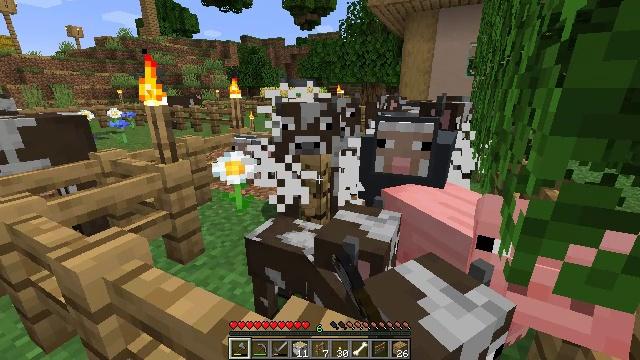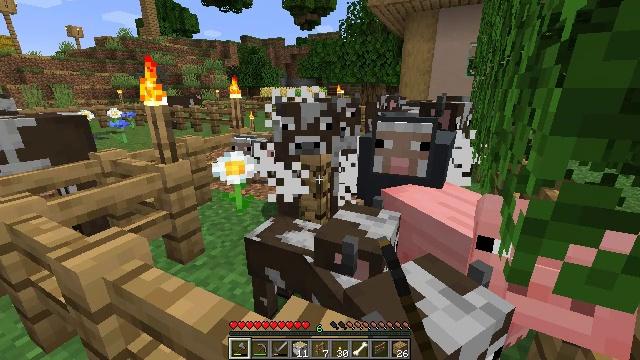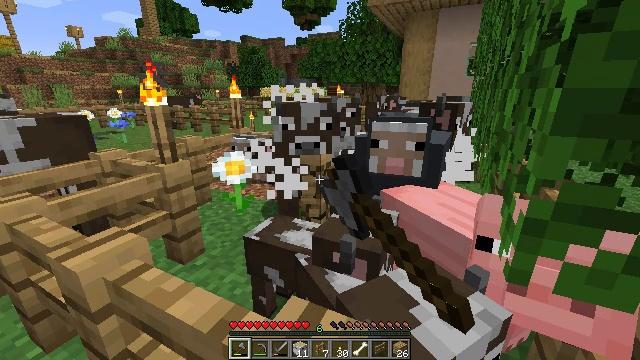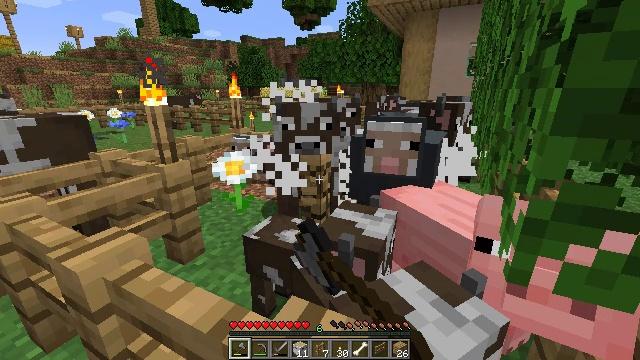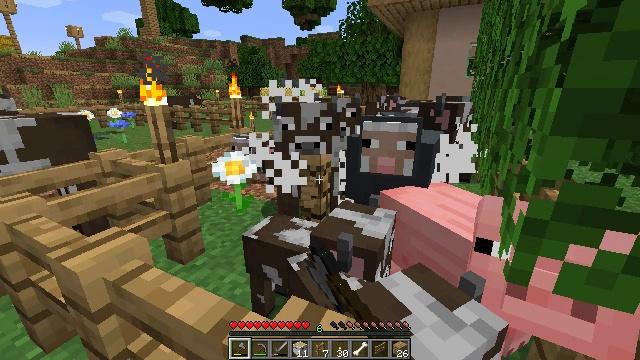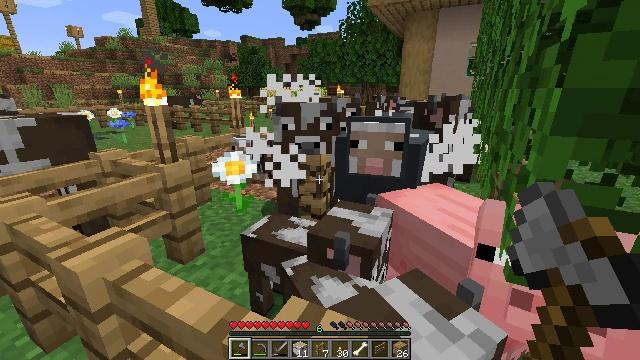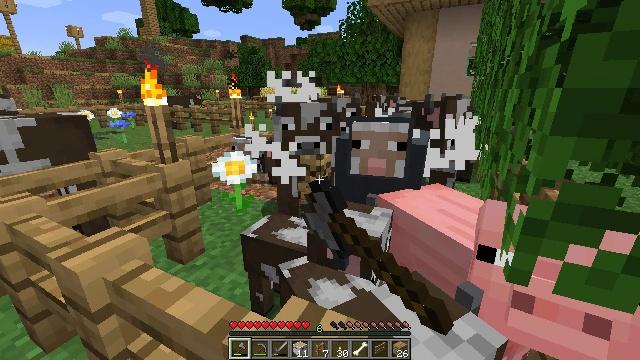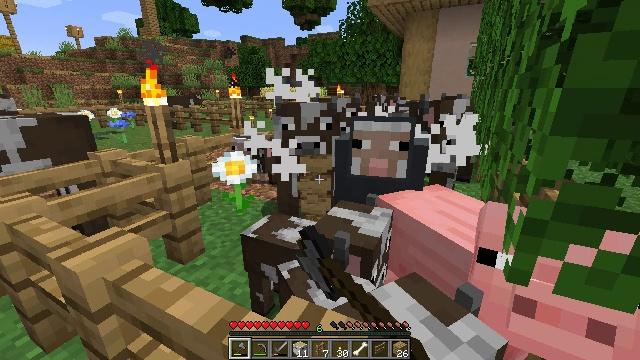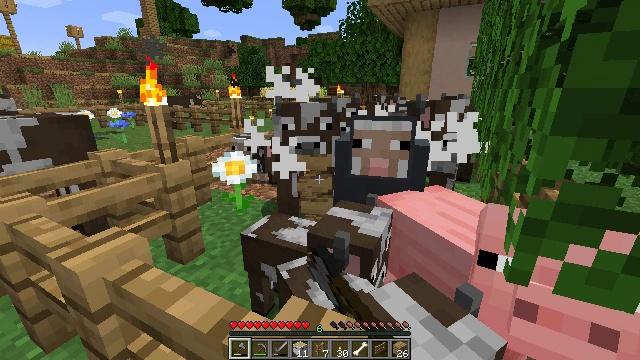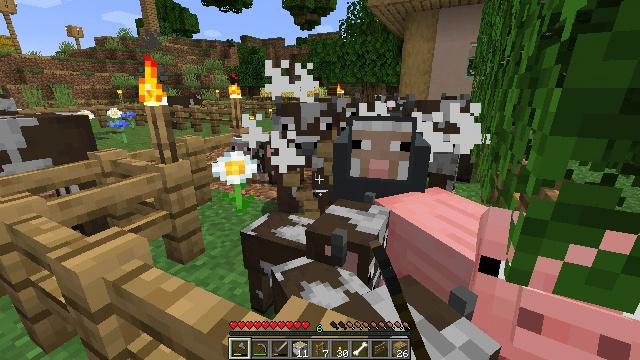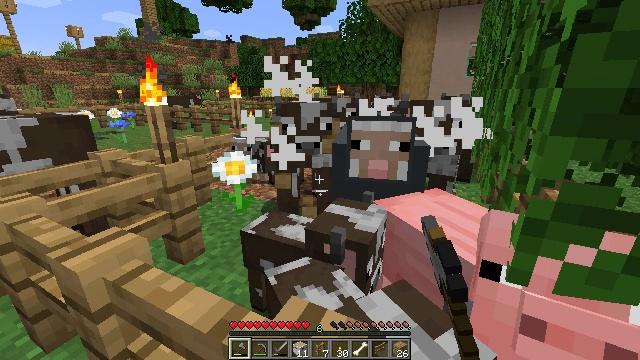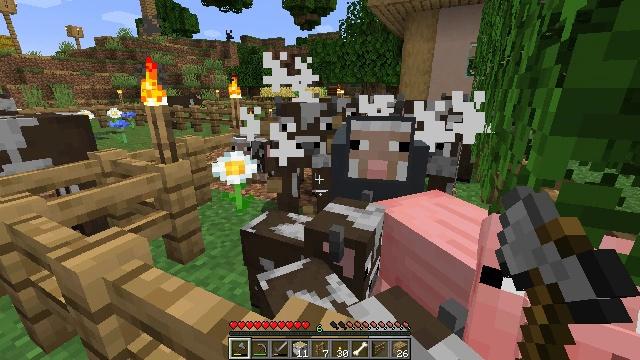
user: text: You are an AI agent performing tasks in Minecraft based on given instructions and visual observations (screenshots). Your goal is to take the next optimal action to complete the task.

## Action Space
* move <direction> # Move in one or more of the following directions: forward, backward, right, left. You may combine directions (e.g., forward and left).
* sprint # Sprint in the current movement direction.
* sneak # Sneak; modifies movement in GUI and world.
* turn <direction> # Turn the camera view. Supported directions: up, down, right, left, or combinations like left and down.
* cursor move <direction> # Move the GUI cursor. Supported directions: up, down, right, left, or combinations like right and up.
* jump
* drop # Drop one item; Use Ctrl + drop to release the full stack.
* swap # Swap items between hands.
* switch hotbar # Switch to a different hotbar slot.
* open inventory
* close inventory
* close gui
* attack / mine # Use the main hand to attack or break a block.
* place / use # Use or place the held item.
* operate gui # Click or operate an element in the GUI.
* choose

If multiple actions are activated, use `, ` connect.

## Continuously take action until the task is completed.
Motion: motion action
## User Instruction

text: Remove the oak fence from its place.
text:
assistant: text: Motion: attack / mine
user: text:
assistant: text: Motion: attack / mine
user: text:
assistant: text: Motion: attack / mine
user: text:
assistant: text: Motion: attack / mine
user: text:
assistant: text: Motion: attack / mine
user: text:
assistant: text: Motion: attack / mine
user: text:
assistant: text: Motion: attack / mine
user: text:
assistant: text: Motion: attack / mine
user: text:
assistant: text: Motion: attack / mine
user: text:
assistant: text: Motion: attack / mine
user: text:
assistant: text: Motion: attack / mine
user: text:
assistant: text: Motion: attack / mine